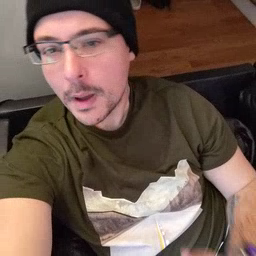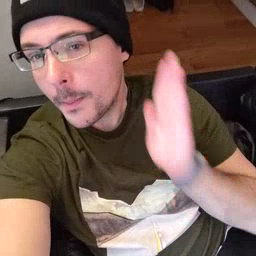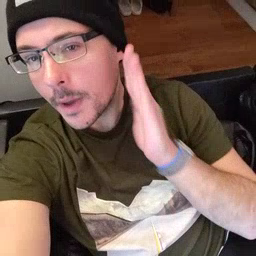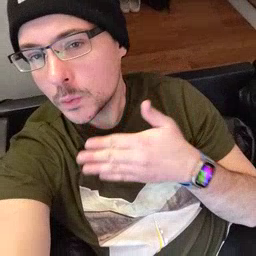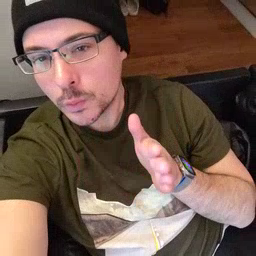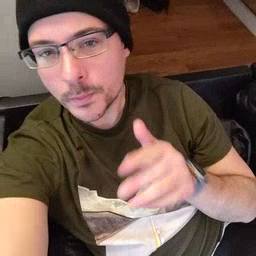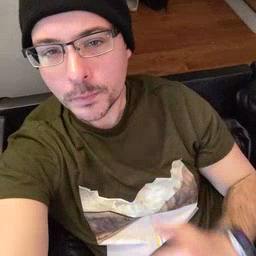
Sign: bedroom